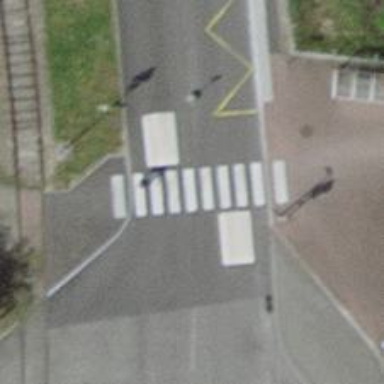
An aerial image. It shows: Marked zebra crossing on the road.